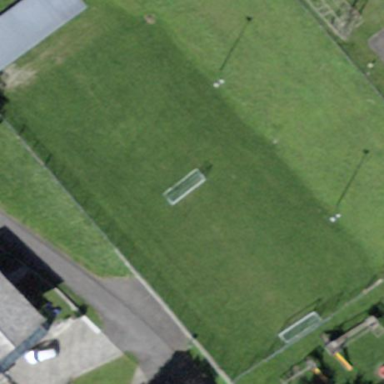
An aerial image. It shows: Soccer pitch for outdoor sports and leisure activities.